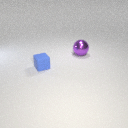
small blue rubber cube to the left of large purple metal sphere